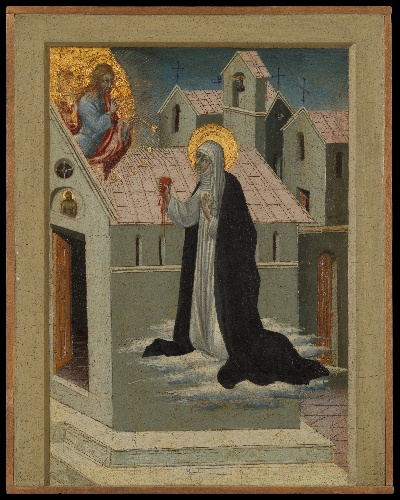
Title: Saint Catherine of Siena Exchanging Her Heart with Christ
Artist: Giovanni di Paolo (Giovanni di Paolo di Grazia)
Artist bio: Italian, Siena 1398–1482 Siena
Object type: Painting, predella panel
Classification: Paintings
Medium: Tempera and gold on wood
Dimensions: Overall, with added strips, 11 3/4 x 9 1/2 in. (29.8 x 24.1 cm); painted surface 11 3/8 x 8 7/8 in. (28.9 x 22.5 cm)
Department: European Paintings
Credit line: Bequest of Lore Heinemann, in memory of her husband, Dr. Rudolf J. Heinemann, 1996
Accession year: 1997
Repository: Metropolitan Museum of Art, New York, NY
Tags: Churches|Saint Catherine|Christ